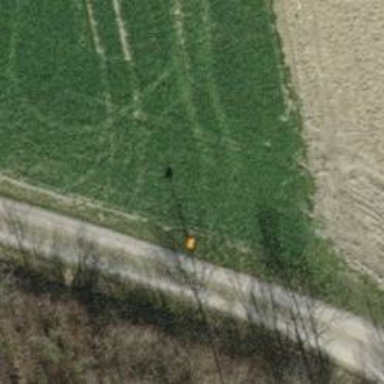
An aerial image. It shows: Pipeline marker.